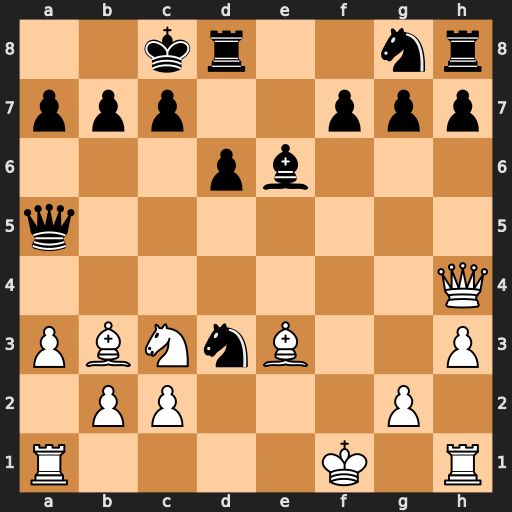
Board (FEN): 2kr2nr/ppp2ppp/3pb3/q7/7Q/PBNnB2P/1PP3P1/R4K1R
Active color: w
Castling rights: -
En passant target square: -
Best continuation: Bxe6+ fxe6 cxd3